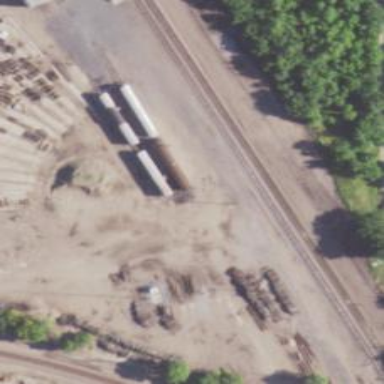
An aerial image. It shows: Railway siding with rails.